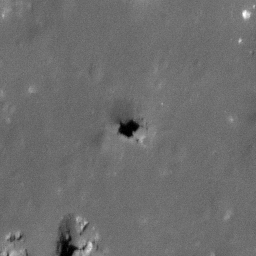
Pit: Jackson 1a
Host crater: Jackson
Host type: impact_melt
Lunar coordinates: latitude 22.421, longitude 196.287